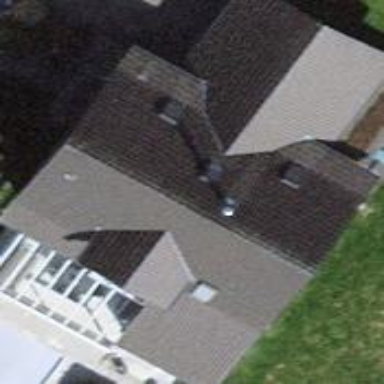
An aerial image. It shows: Building with tile roof.